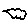
Label: cloud